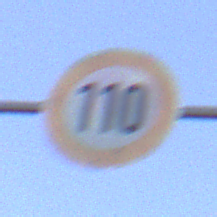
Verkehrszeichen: Geschwindigkeit110
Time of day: Midday
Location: Roofed (Underpass)
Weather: Clear
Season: NotSpecified
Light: Natural